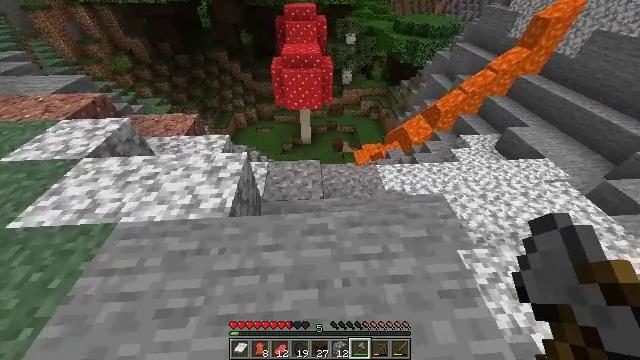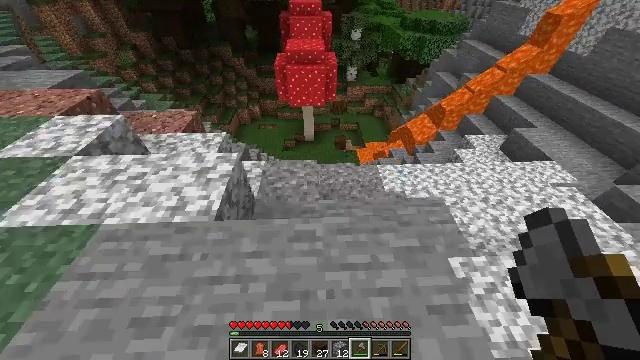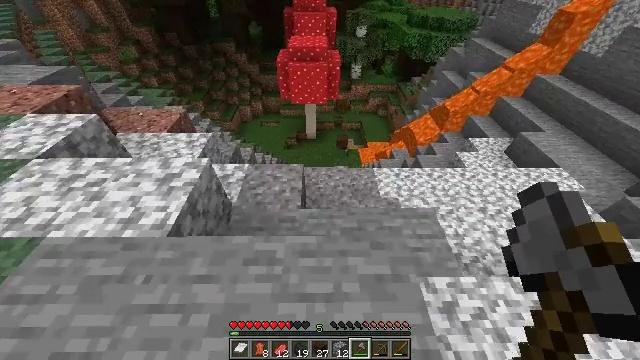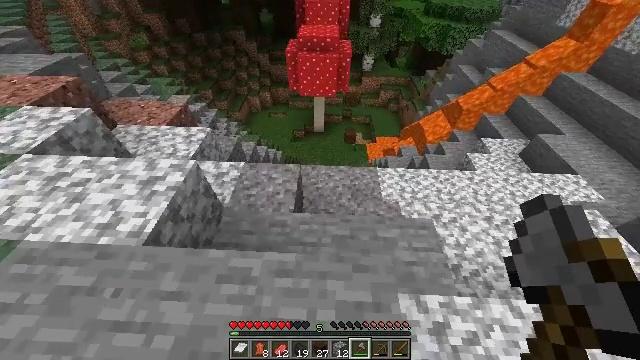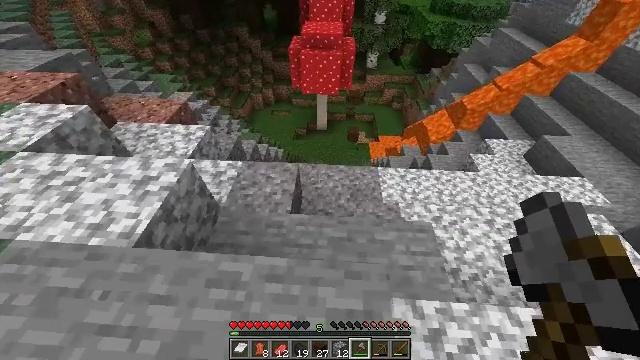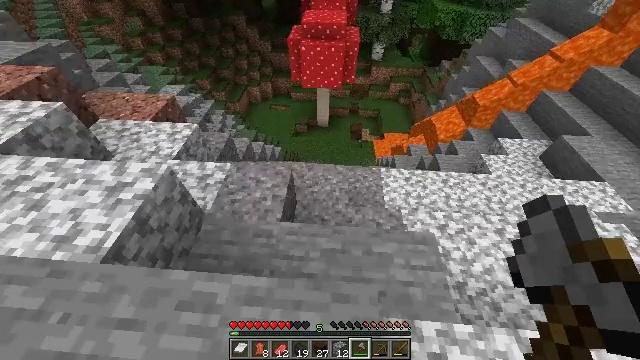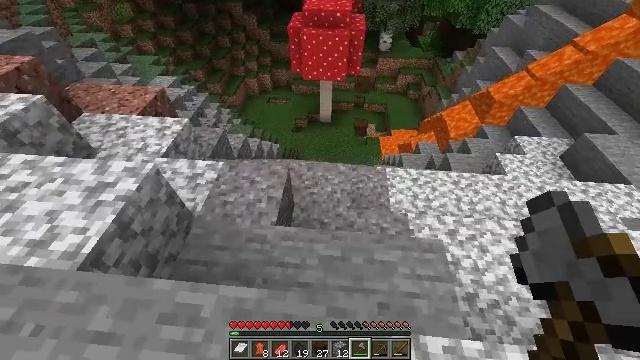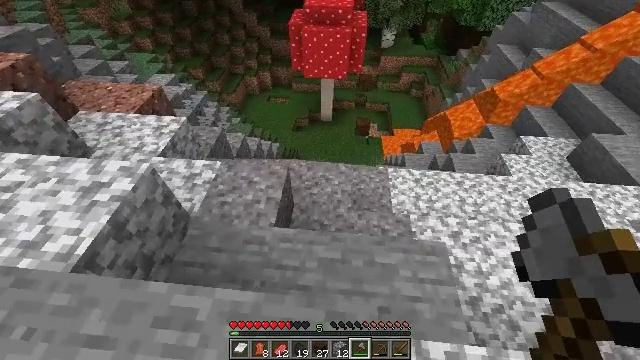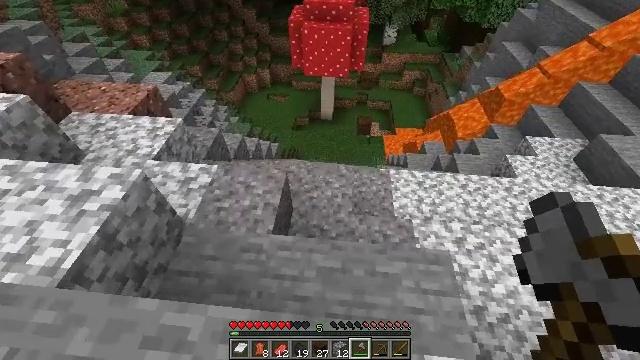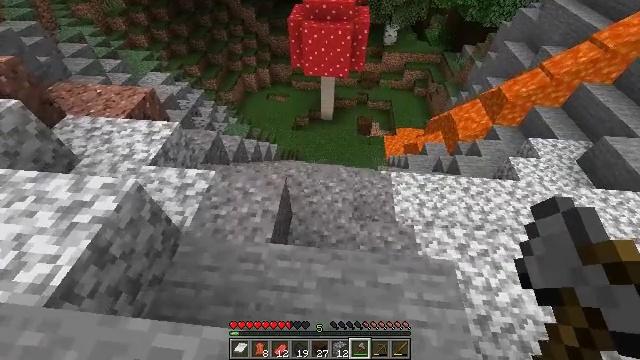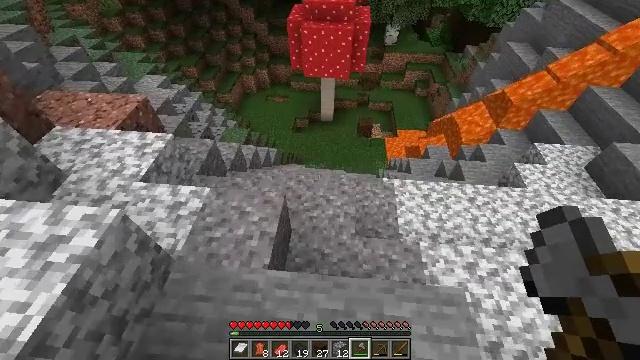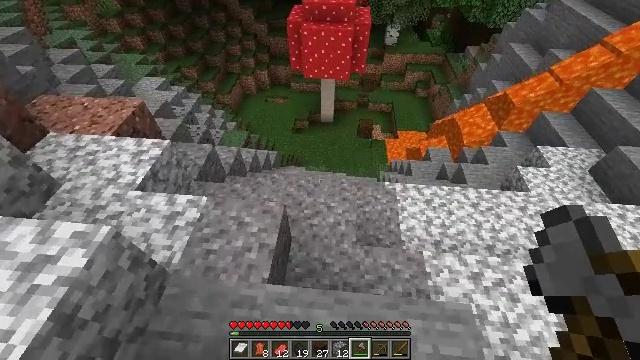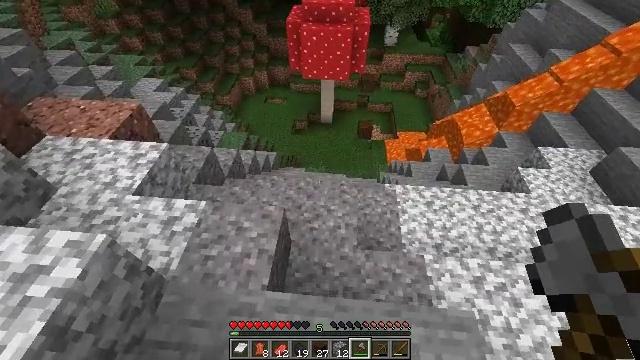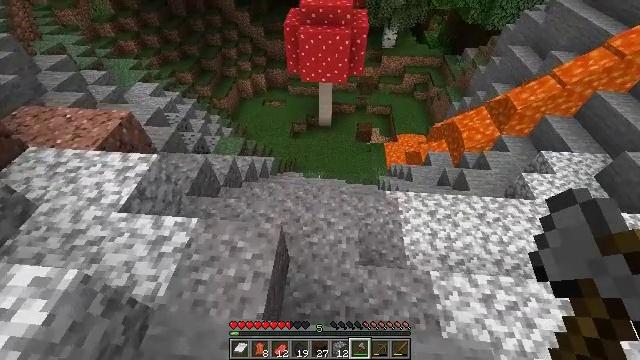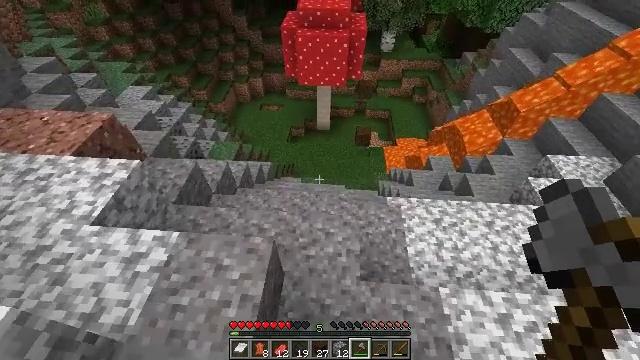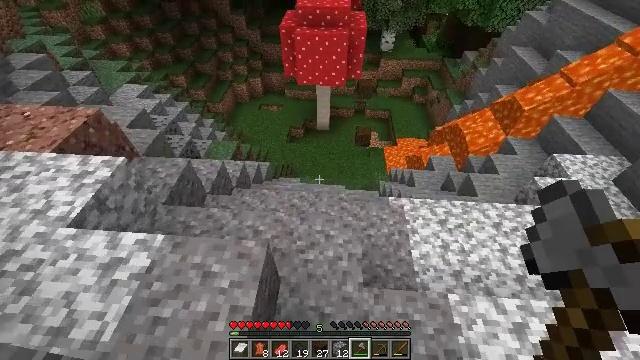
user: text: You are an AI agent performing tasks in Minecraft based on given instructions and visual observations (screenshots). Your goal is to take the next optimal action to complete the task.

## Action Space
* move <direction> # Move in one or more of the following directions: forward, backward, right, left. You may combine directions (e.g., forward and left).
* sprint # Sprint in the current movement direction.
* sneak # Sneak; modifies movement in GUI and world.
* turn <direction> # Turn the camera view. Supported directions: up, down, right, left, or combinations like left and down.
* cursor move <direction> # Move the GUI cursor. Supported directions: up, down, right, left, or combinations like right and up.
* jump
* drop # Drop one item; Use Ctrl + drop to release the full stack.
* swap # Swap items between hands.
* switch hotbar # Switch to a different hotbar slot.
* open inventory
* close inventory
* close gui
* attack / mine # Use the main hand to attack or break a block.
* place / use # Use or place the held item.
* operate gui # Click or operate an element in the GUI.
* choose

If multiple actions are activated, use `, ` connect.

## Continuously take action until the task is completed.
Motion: motion action
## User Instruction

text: Destroy the brown mushroom block for resources.
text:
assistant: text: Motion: move forward and move right, sprint, turn left
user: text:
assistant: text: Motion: move forward and move right, sprint, turn left
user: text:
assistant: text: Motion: move forward and move right, sprint, turn left and down
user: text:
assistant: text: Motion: sprint, turn left
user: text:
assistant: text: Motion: no_op
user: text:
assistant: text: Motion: no_op
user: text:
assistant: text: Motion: no_op
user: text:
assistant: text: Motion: move forward
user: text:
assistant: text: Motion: move forward
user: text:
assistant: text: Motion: move forward
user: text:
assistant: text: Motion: move forward
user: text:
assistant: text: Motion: move forward
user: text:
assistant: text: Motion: move forward
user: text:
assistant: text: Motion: move forward
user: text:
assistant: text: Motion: move forward
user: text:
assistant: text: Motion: move forward
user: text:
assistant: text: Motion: move forward
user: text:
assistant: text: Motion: move forward
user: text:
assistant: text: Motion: move forward, sprint
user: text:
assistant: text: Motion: move forward, sprint
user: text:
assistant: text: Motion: move forward, sprint
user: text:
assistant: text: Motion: move forward
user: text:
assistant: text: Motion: move forward
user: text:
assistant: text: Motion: move forward
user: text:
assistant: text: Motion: move forward
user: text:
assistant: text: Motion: move forward
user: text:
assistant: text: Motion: move forward
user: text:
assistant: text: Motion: move forward
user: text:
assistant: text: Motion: move forward, sprint
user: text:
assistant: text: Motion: move forward, sprint